Question: I have a little annoying problem. I have a CATextLayer, which I use to display the placeholder of UITextView. The fact is that when animating this layer, its velocity is too small and I see "jumps" during the animation. I use UIView.animate with a velocity parameter, but it ignores it.
<URL>

'''
DispatchQueue.main.async {
UIView.animate(
withDuration: 0.2,
delay: 0.0,
usingSpringWithDamping: 1.0,
initialSpringVelocity: 1.0, // Ignore any options
options: .curveEaseOut,
animations: {
self.floatingLabel?.fontSize = 10
self.floatingLabel?.frame = self.toggledFloaterFrame
})
}
'''
What could be the problem?
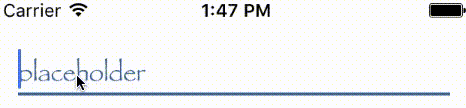
Answer: Animation of the 'fontSize' property is not possible. Try using the 'transform' to scale it down.
You can use 'CGAffineTransform(scaleX: scale, y: scale)' with 'scale' being '10/self.floatingLabel.fontSize' and 'CGAffineTransform.identity' to go back to full size.